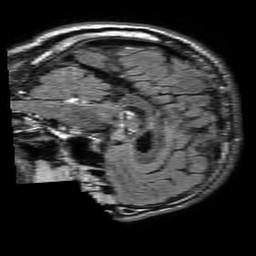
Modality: FLAIR
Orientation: sagittal
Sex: male
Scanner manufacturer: philips
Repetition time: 11 s
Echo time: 0.125 s